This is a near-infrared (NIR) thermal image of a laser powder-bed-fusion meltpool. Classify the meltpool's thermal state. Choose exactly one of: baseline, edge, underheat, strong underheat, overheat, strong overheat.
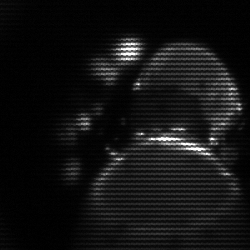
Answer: edge